Field crop: maize
Growth stage: 1
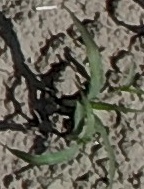
Species: sorghum